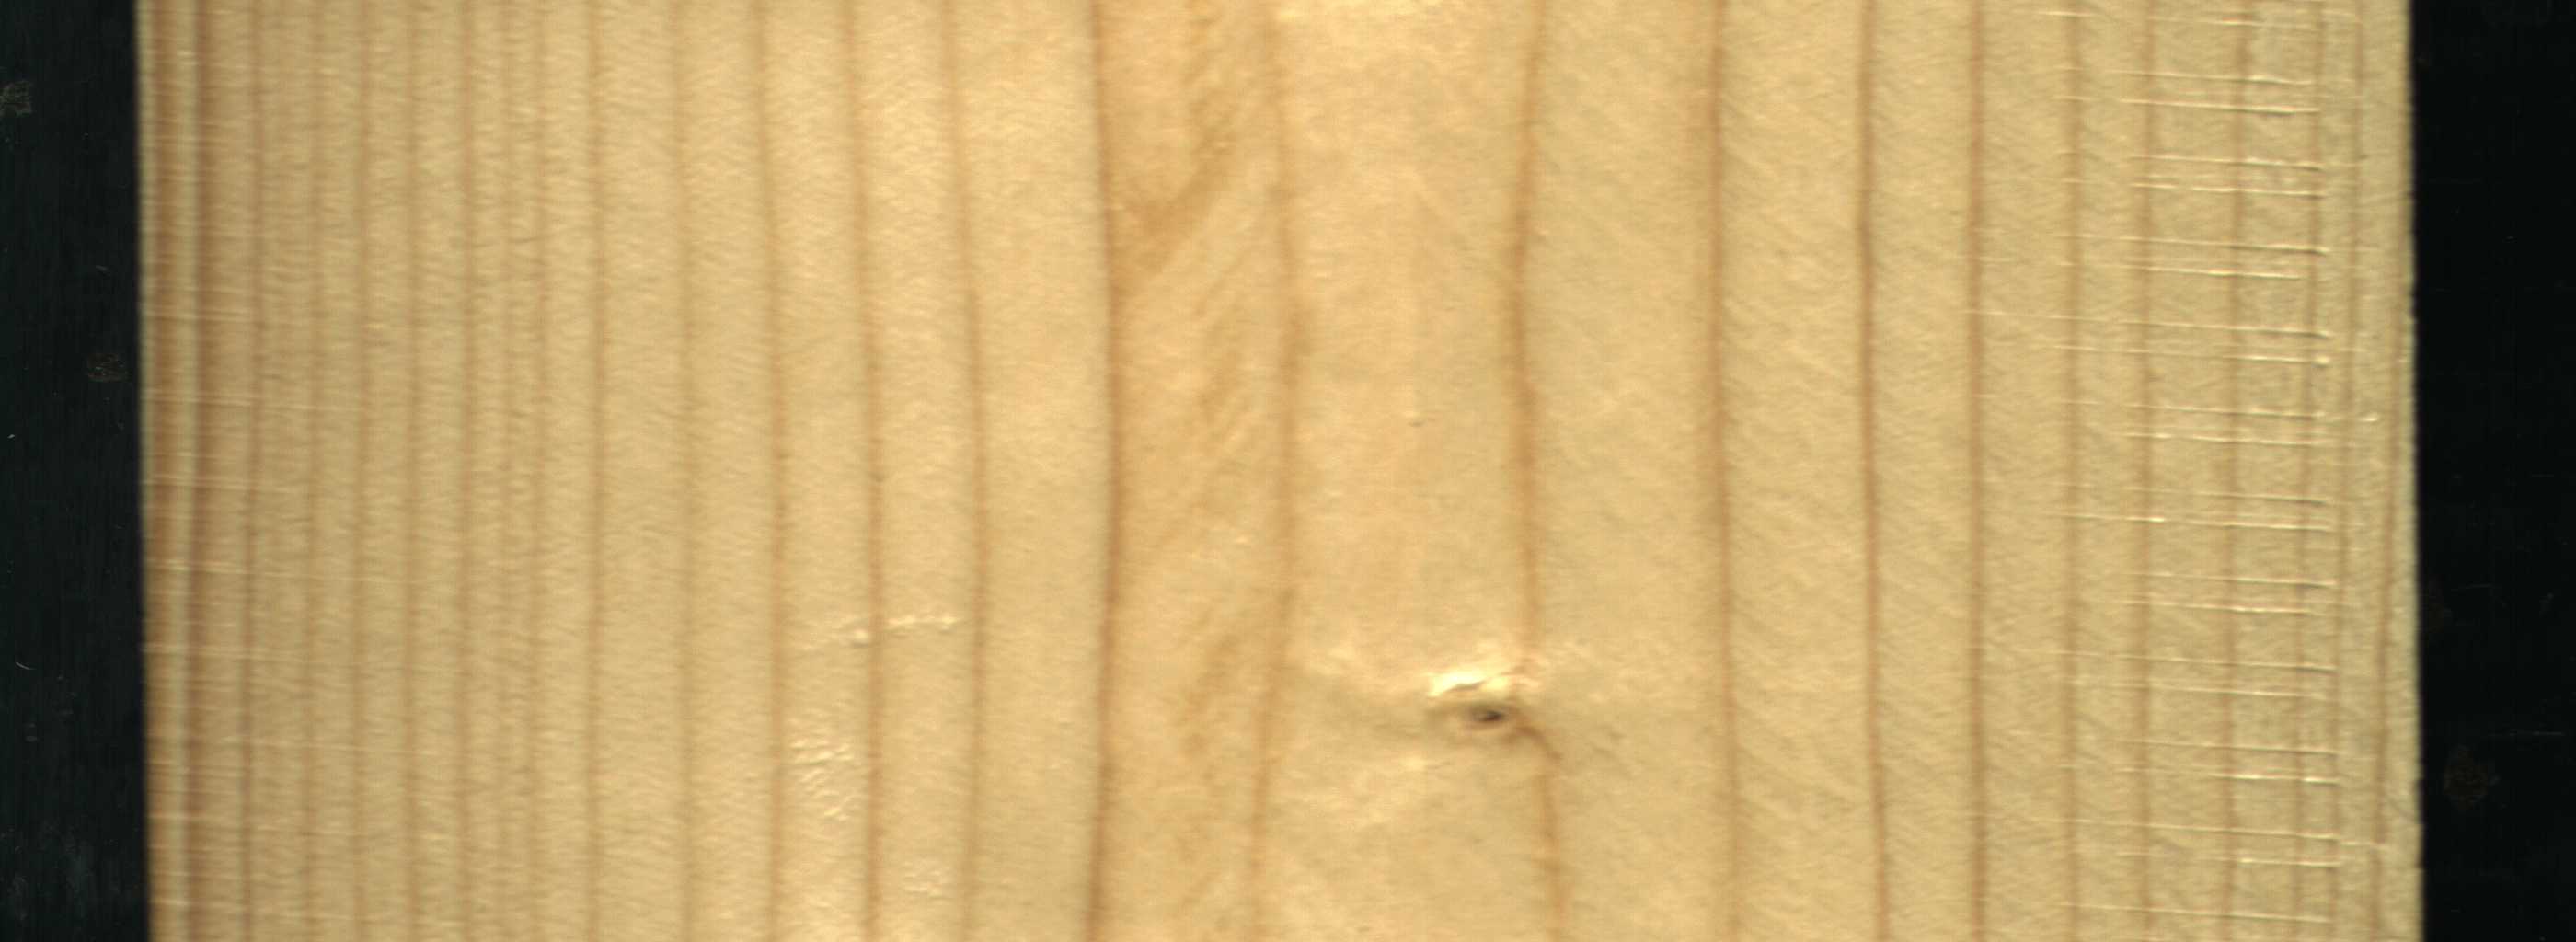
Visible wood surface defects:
Live_Knot